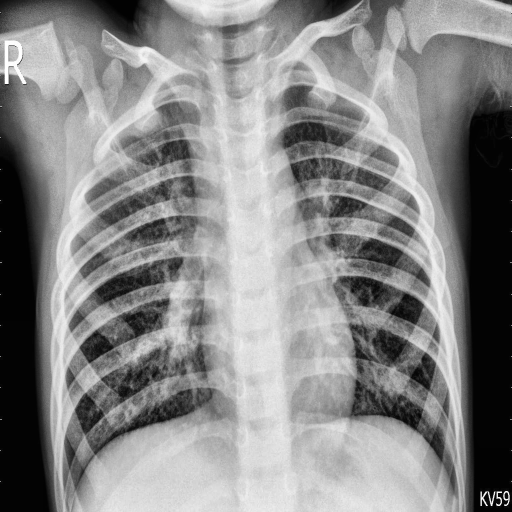
Finding: PNEUMONIA